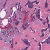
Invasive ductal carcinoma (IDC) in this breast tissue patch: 1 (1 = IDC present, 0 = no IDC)